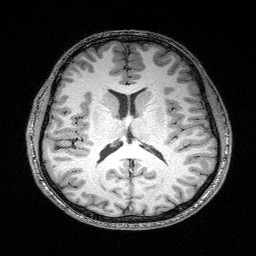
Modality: T1w
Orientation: coronal
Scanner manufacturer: siemens
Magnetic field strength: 3 T
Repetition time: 2.25 s
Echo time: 0.00418 s